Interaction volume radius: 5 \u00c5
Interaction volume height: 10 \u00c5
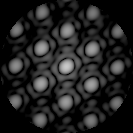
Disorder parameter: 0.1052